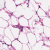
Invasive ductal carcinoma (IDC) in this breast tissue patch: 0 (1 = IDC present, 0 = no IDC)